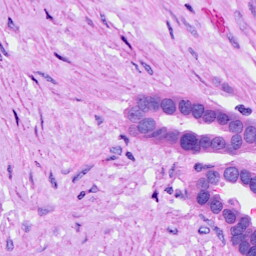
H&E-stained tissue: Ovarian